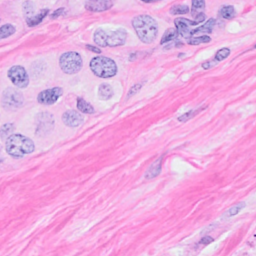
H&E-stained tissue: Breast